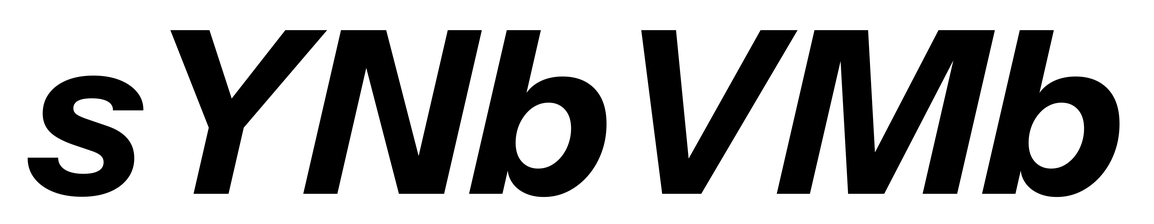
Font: InstrumentSans-Italic_Bold_Italic